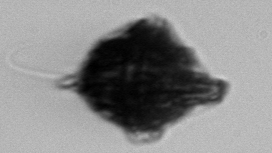
Label: Gonyaulax